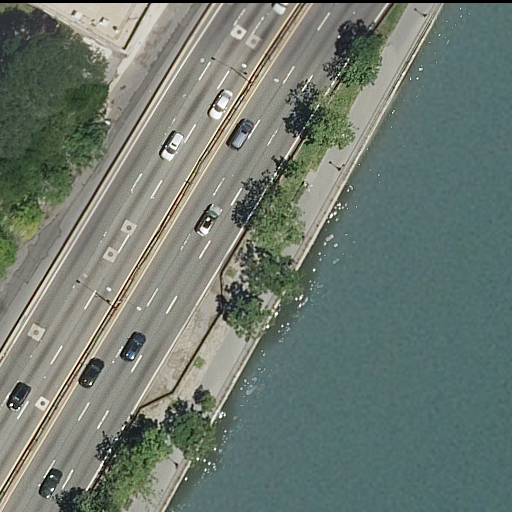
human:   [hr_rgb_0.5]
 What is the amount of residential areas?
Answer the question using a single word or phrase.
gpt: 1

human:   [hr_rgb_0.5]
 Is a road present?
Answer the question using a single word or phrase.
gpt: yes

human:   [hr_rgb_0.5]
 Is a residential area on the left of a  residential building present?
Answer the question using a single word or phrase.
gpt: no

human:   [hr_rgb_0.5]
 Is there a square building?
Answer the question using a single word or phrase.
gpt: no

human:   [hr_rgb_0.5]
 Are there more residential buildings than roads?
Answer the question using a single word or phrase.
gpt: no

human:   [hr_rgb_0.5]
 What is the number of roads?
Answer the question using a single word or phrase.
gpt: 4

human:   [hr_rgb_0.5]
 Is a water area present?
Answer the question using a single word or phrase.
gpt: yes

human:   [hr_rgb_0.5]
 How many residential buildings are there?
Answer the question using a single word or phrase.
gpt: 0

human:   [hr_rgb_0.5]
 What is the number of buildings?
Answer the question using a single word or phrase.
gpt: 1

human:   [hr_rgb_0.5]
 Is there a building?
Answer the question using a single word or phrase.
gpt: yes

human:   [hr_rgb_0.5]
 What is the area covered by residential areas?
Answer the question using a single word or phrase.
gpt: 6316m2

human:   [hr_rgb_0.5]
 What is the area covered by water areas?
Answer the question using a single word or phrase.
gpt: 4246m2

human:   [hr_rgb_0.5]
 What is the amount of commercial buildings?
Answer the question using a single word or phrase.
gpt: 1

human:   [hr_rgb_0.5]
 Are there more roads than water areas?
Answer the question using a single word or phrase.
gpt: yes

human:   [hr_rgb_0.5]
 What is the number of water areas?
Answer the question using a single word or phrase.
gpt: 1

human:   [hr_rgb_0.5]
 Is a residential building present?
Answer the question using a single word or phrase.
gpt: no

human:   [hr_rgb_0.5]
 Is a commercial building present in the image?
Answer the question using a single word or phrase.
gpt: yes

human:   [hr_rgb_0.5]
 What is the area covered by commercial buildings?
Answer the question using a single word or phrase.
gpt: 128m2

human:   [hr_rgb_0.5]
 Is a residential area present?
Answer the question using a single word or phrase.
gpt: yes

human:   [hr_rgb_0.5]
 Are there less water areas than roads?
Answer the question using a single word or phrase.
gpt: yes

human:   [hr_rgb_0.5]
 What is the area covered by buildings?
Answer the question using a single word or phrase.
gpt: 128m2

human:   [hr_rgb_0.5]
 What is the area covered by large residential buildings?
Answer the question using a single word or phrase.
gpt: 0m2

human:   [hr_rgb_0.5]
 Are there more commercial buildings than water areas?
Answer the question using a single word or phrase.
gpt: no

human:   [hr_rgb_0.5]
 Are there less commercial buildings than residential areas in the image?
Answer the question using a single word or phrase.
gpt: no

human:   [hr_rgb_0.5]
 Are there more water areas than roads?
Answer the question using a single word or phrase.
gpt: no

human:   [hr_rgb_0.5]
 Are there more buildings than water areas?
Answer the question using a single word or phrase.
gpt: no

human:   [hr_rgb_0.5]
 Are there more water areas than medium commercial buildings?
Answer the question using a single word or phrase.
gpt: no

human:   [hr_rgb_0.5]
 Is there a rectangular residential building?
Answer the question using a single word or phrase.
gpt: no

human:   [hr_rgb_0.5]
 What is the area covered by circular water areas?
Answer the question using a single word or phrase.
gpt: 0m2

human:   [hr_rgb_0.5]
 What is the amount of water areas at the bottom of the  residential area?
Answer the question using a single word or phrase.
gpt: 0

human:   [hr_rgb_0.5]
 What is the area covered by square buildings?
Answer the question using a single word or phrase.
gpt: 0m2

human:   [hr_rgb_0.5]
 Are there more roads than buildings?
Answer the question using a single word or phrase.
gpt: yes

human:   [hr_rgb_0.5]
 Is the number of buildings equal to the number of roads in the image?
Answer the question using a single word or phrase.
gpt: no

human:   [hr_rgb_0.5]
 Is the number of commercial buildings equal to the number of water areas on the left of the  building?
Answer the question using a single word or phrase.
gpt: no

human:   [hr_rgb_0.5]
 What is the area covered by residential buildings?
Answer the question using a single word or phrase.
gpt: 0m2

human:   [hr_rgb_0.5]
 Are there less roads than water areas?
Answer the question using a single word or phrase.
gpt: no

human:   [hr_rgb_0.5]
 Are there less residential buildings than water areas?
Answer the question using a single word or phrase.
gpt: yes

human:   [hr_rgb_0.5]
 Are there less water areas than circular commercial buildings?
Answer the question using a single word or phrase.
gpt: no

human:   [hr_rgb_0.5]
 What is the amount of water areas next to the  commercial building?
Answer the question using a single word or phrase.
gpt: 1

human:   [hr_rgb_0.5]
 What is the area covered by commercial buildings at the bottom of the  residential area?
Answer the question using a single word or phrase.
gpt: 0m2

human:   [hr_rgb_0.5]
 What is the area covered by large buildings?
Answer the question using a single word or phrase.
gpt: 0m2

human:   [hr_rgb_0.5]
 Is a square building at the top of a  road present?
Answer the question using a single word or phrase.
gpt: no

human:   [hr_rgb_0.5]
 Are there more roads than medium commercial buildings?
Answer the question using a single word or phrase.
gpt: yes

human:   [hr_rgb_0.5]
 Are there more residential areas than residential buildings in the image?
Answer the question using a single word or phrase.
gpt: yes

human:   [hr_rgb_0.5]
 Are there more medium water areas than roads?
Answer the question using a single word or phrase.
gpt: no

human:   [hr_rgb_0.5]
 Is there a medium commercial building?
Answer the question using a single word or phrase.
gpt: yes

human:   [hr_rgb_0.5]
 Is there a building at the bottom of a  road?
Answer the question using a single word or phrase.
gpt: no

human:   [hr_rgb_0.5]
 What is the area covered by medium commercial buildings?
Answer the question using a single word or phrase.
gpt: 128m2

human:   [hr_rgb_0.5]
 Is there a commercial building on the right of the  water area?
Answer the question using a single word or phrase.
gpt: no

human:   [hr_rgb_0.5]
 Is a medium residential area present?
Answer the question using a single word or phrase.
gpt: no

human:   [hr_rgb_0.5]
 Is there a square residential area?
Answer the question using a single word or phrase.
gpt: no

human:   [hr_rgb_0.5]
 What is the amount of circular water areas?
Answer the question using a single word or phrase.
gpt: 0

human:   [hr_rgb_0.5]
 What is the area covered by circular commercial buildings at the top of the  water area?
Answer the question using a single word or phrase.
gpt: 0m2

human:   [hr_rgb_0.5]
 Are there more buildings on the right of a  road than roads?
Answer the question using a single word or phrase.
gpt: no

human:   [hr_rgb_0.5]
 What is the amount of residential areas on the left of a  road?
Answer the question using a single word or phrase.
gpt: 1

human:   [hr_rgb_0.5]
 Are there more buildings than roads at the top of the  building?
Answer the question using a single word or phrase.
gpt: yes

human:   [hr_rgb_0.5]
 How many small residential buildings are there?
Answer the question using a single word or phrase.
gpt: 0

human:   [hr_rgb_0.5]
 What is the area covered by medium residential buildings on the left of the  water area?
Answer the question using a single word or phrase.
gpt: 0m2

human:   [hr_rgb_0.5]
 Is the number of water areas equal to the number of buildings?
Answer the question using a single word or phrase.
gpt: yes

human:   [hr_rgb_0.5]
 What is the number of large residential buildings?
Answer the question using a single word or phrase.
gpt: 0

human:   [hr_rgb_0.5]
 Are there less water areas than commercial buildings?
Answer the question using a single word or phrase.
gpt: no

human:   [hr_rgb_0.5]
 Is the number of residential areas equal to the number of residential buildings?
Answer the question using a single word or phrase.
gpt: no

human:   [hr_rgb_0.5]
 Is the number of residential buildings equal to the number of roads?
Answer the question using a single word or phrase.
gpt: no

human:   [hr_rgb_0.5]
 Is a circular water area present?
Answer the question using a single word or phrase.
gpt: no